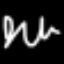
Label: squiggle